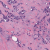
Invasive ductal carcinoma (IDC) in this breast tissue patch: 1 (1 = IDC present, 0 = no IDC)